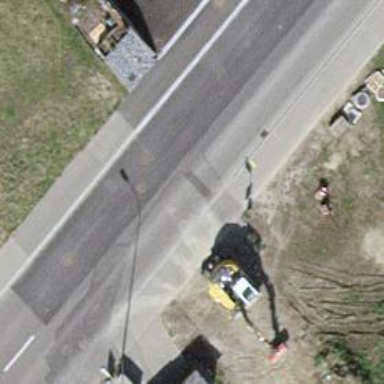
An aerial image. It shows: Bus stop with platform for public transport.